【题型】解答题　【知识点】解析几何　【难度】easy
有一块正方形菜地$EFGH$．$EH$所在直线是一条小河．收获的蔬菜可送到$F$点或河边运走．于是，菜地分为两个区域$S_1$和$S_2$，其中$S_1$中的蔬菜运到河边较近，$S_2$中的蔬菜运到$F$点较近，而菜地内$S_1$和$S_2$的分界线$C$上的点到河边与到$F$点的距离相等．现建立平面直角坐标系，其中原点$O$为$EF$的中点，点$F$的坐标为$(1,0)$，如图所示．

\noindent (1)直接写出菜地内的分界线$C$的方程
\noindent (2)设$M,N,P$是分界线$C$上纵坐标分别为$\dfrac{1}{2},1,\dfrac{3}{2}$的点，求六边形$OMNPGF$面积占正方形$EFGH$面积的百分比（结果精确到$1\%$）．

\vspace{0.2cm}
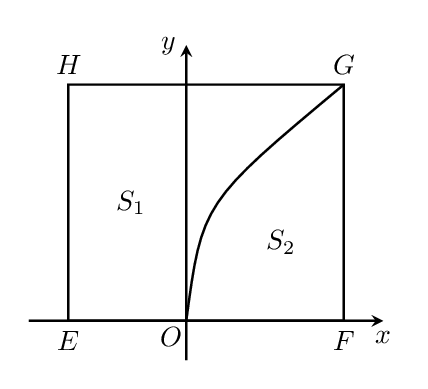
【解答】

\noindent \textbf{【答案】} (1)$y^2=4x$; (2)$33\%$

\vspace{0.2cm}
\noindent \textbf{【分析】} (1) 根据抛物线的定义计算即可；
\noindent (2) 利用割补法结合梯形的面积计算即可.

\vspace{0.2cm}
\noindent \textbf{【详解】} (1) 易知$EH$：$x=-1$，利用抛物线的定义可知曲线$C$为抛物线，$F(1,0)$为其焦点，所以$C$:$y^2=4x$；

\noindent (2)

如图所示作$PA\perp GF$,$NB\perp GF$,$MD\perp GF$，
易知$M\left(\dfrac{1}{16},\dfrac{1}{2}\right)$,$N\left(\dfrac{1}{4},1\right)$,$P\left(\dfrac{9}{16},\dfrac{3}{2}\right)$，
$|MD|=1-\dfrac{1}{16}=\dfrac{15}{16}$,$|NB|=1-\dfrac{1}{4}=\dfrac{3}{4}$,$|PA|=1-\dfrac{9}{16}=\dfrac{7}{16}$，
$|GA|=2-\dfrac{3}{2}=\dfrac{1}{2}$,$|AB|=2-1=\dfrac{1}{2}$,$|BD|=1-\dfrac{1}{2}=\dfrac{1}{2}$,$|DF|=\dfrac{1}{2}$，
所以
\[
\begin{aligned}
S_{\text{六边形}OMNPGF} &= S_{\triangle GPA}+S_{\text{梯形}APNB}+S_{\text{梯形}NBDM}+S_{\triangle MDFO} \\
&= \dfrac{1}{2}\times\dfrac{7}{16}\times\dfrac{1}{2}+\dfrac{1}{2}\times\left(\dfrac{7}{16}+\dfrac{3}{4}\right)\times\dfrac{1}{2}+\dfrac{1}{2}\times\left(\dfrac{15}{16}+\dfrac{3}{4}\right)\times\dfrac{1}{2}+\dfrac{1}{2}\times\left(\dfrac{15}{16}+1\right)\times\dfrac{1}{2} \\
&= \dfrac{21}{16},
\end{aligned}
\]
而正方形$EFGH$的面积为$4$，所以面积比为$\dfrac{21}{64}\approx 33\%$

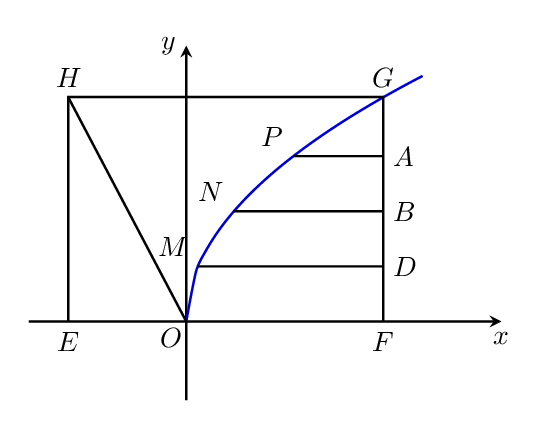